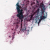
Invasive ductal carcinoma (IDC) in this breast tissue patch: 0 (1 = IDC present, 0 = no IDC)